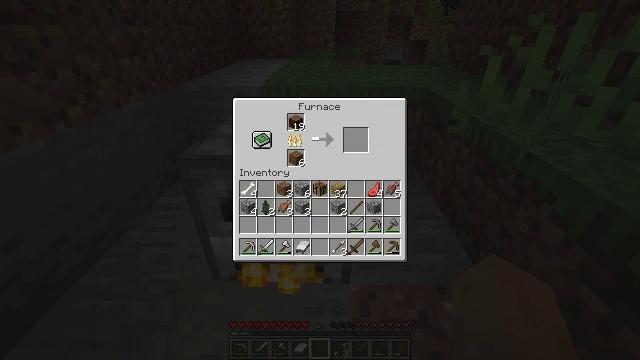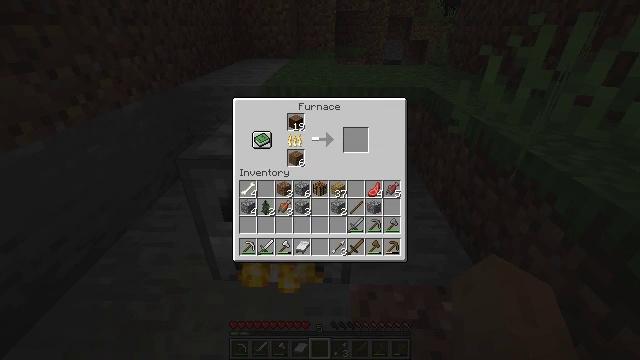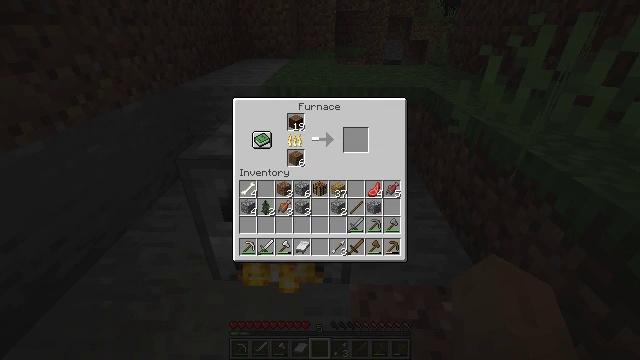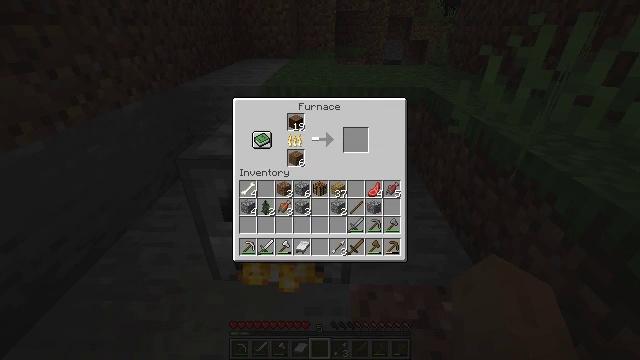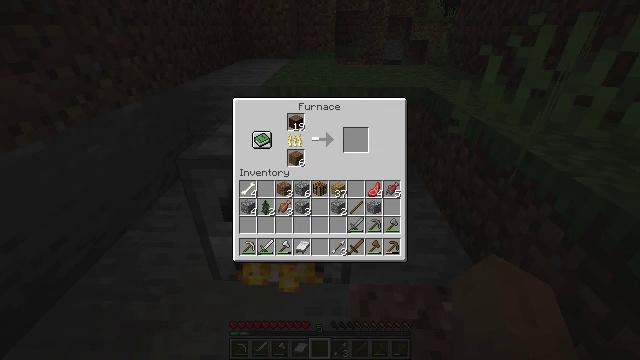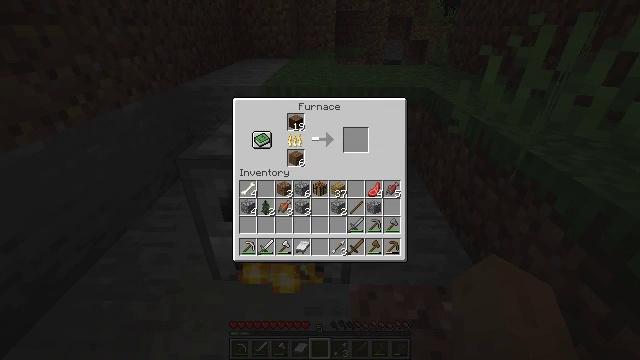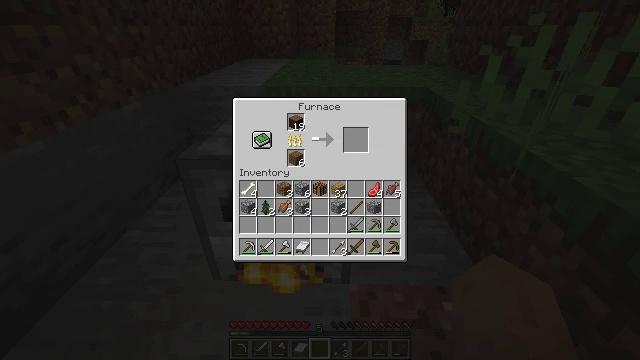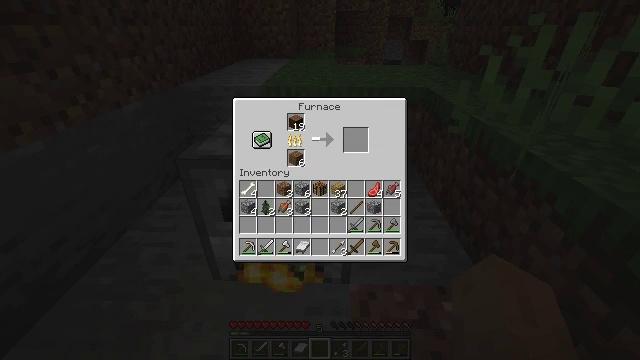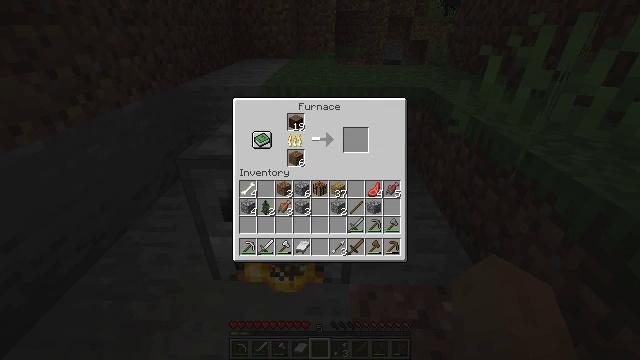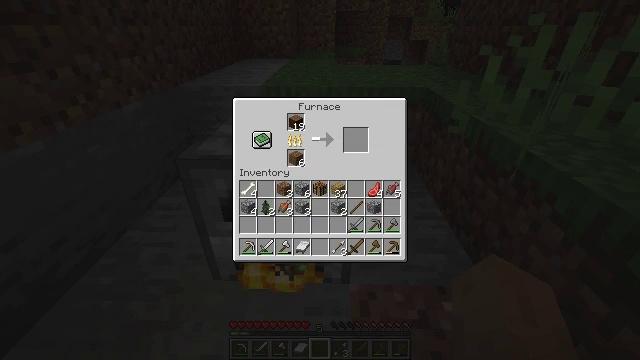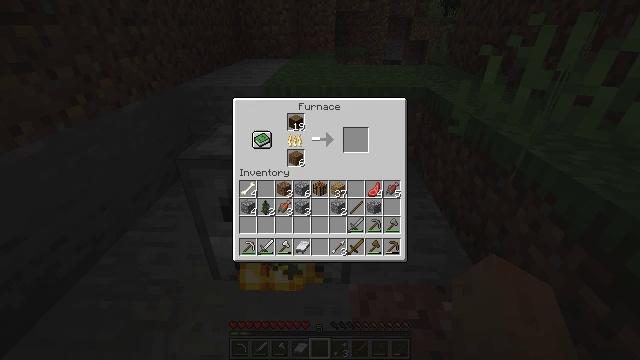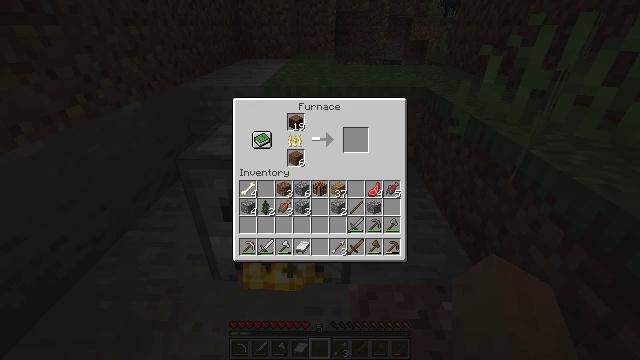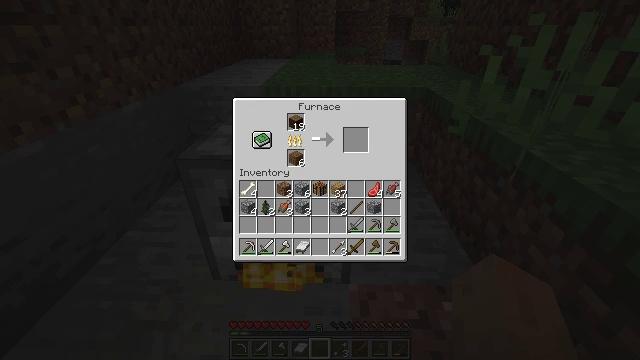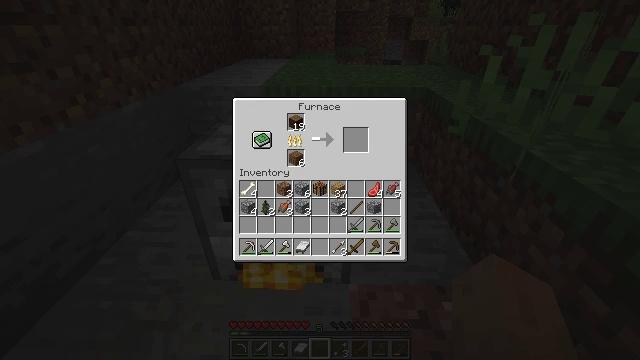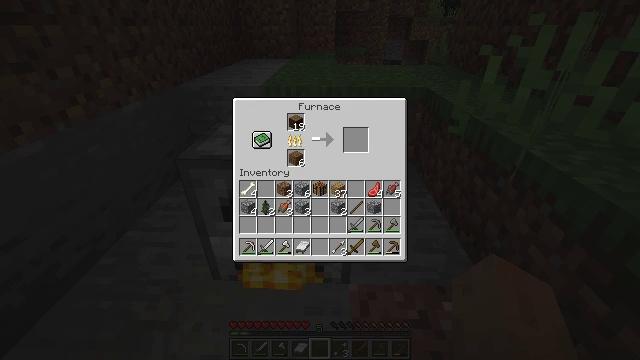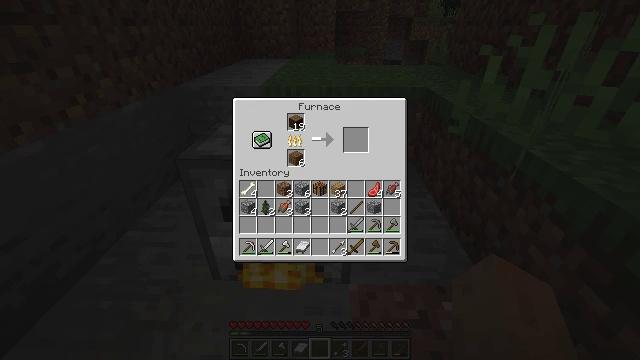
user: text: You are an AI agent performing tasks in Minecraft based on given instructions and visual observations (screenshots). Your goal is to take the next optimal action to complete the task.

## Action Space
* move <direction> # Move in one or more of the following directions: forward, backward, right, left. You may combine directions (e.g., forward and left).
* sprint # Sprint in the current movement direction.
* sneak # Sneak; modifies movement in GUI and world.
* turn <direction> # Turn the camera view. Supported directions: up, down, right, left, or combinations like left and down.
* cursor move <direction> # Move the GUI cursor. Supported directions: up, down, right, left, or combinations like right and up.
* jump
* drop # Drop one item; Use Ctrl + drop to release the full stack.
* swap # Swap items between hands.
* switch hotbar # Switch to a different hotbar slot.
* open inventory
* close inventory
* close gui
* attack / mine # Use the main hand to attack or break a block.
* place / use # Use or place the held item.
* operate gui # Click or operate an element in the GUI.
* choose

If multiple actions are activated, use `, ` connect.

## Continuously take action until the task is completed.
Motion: motion action
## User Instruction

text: Cook wood logs in the furnace to make charcoal.
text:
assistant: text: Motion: no_op
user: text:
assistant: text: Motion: no_op
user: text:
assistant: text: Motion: no_op
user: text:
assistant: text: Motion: no_op
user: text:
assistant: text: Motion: no_op
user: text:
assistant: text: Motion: no_op
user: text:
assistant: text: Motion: no_op
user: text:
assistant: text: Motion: no_op
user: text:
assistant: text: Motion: no_op
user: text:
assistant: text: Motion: no_op
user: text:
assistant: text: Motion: no_op
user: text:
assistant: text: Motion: no_op
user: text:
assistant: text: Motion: no_op
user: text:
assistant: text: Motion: no_op
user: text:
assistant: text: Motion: no_op
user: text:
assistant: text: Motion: no_op
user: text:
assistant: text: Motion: no_op
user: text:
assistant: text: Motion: no_op
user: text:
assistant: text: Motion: no_op
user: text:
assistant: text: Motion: no_op
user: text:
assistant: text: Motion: no_op
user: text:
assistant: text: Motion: no_op
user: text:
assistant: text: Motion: no_op
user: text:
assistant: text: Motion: no_op
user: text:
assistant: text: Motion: no_op
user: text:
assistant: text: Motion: no_op
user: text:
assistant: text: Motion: no_op
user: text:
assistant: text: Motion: no_op
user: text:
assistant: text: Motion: no_op
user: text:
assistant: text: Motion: no_op